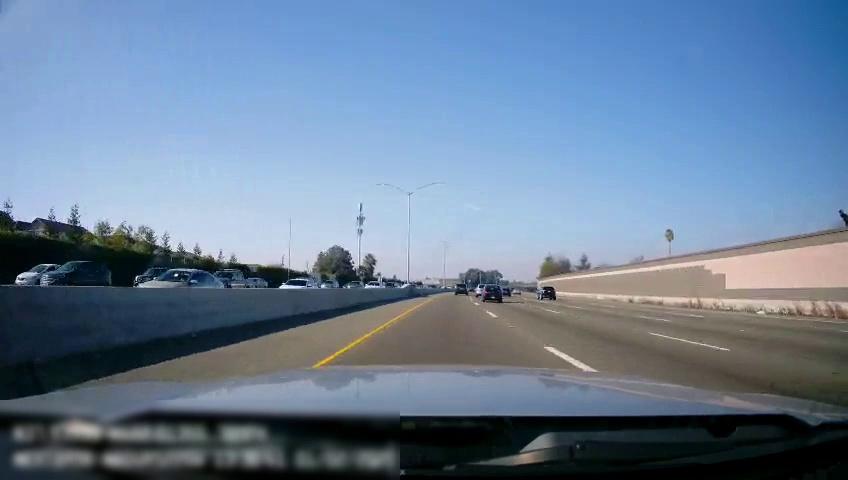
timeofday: Day
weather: Sunny
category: Drivable Space
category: Vehicles | SUV
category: Vehicles | Car
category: Vehicles | Car
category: Vehicles | SUV
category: Vehicles | SUV
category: Vehicles | Car
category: Vehicles | Car
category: Vehicles | Car
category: Vehicles | Car
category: Vehicles | Truck
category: Vehicles | SUV
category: Vehicles | SUV
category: Vehicles | SUV
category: Vehicles | SUV
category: Lanes | Current Lane
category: Lanes | Current Lane
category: Lanes | Alternate Lane
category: Lanes | Alternate Lane
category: Lanes | Alternate Lane
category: Lanes | Alternate Lane